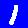
Digit: 1